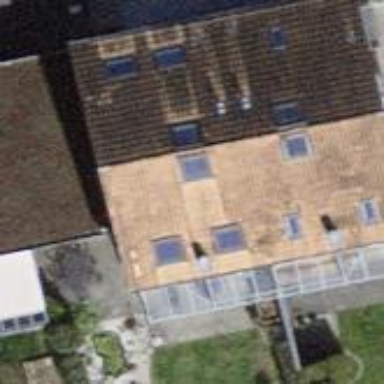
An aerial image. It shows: Building with tile roof.